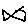
Label: fish